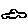
Label: car